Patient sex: F
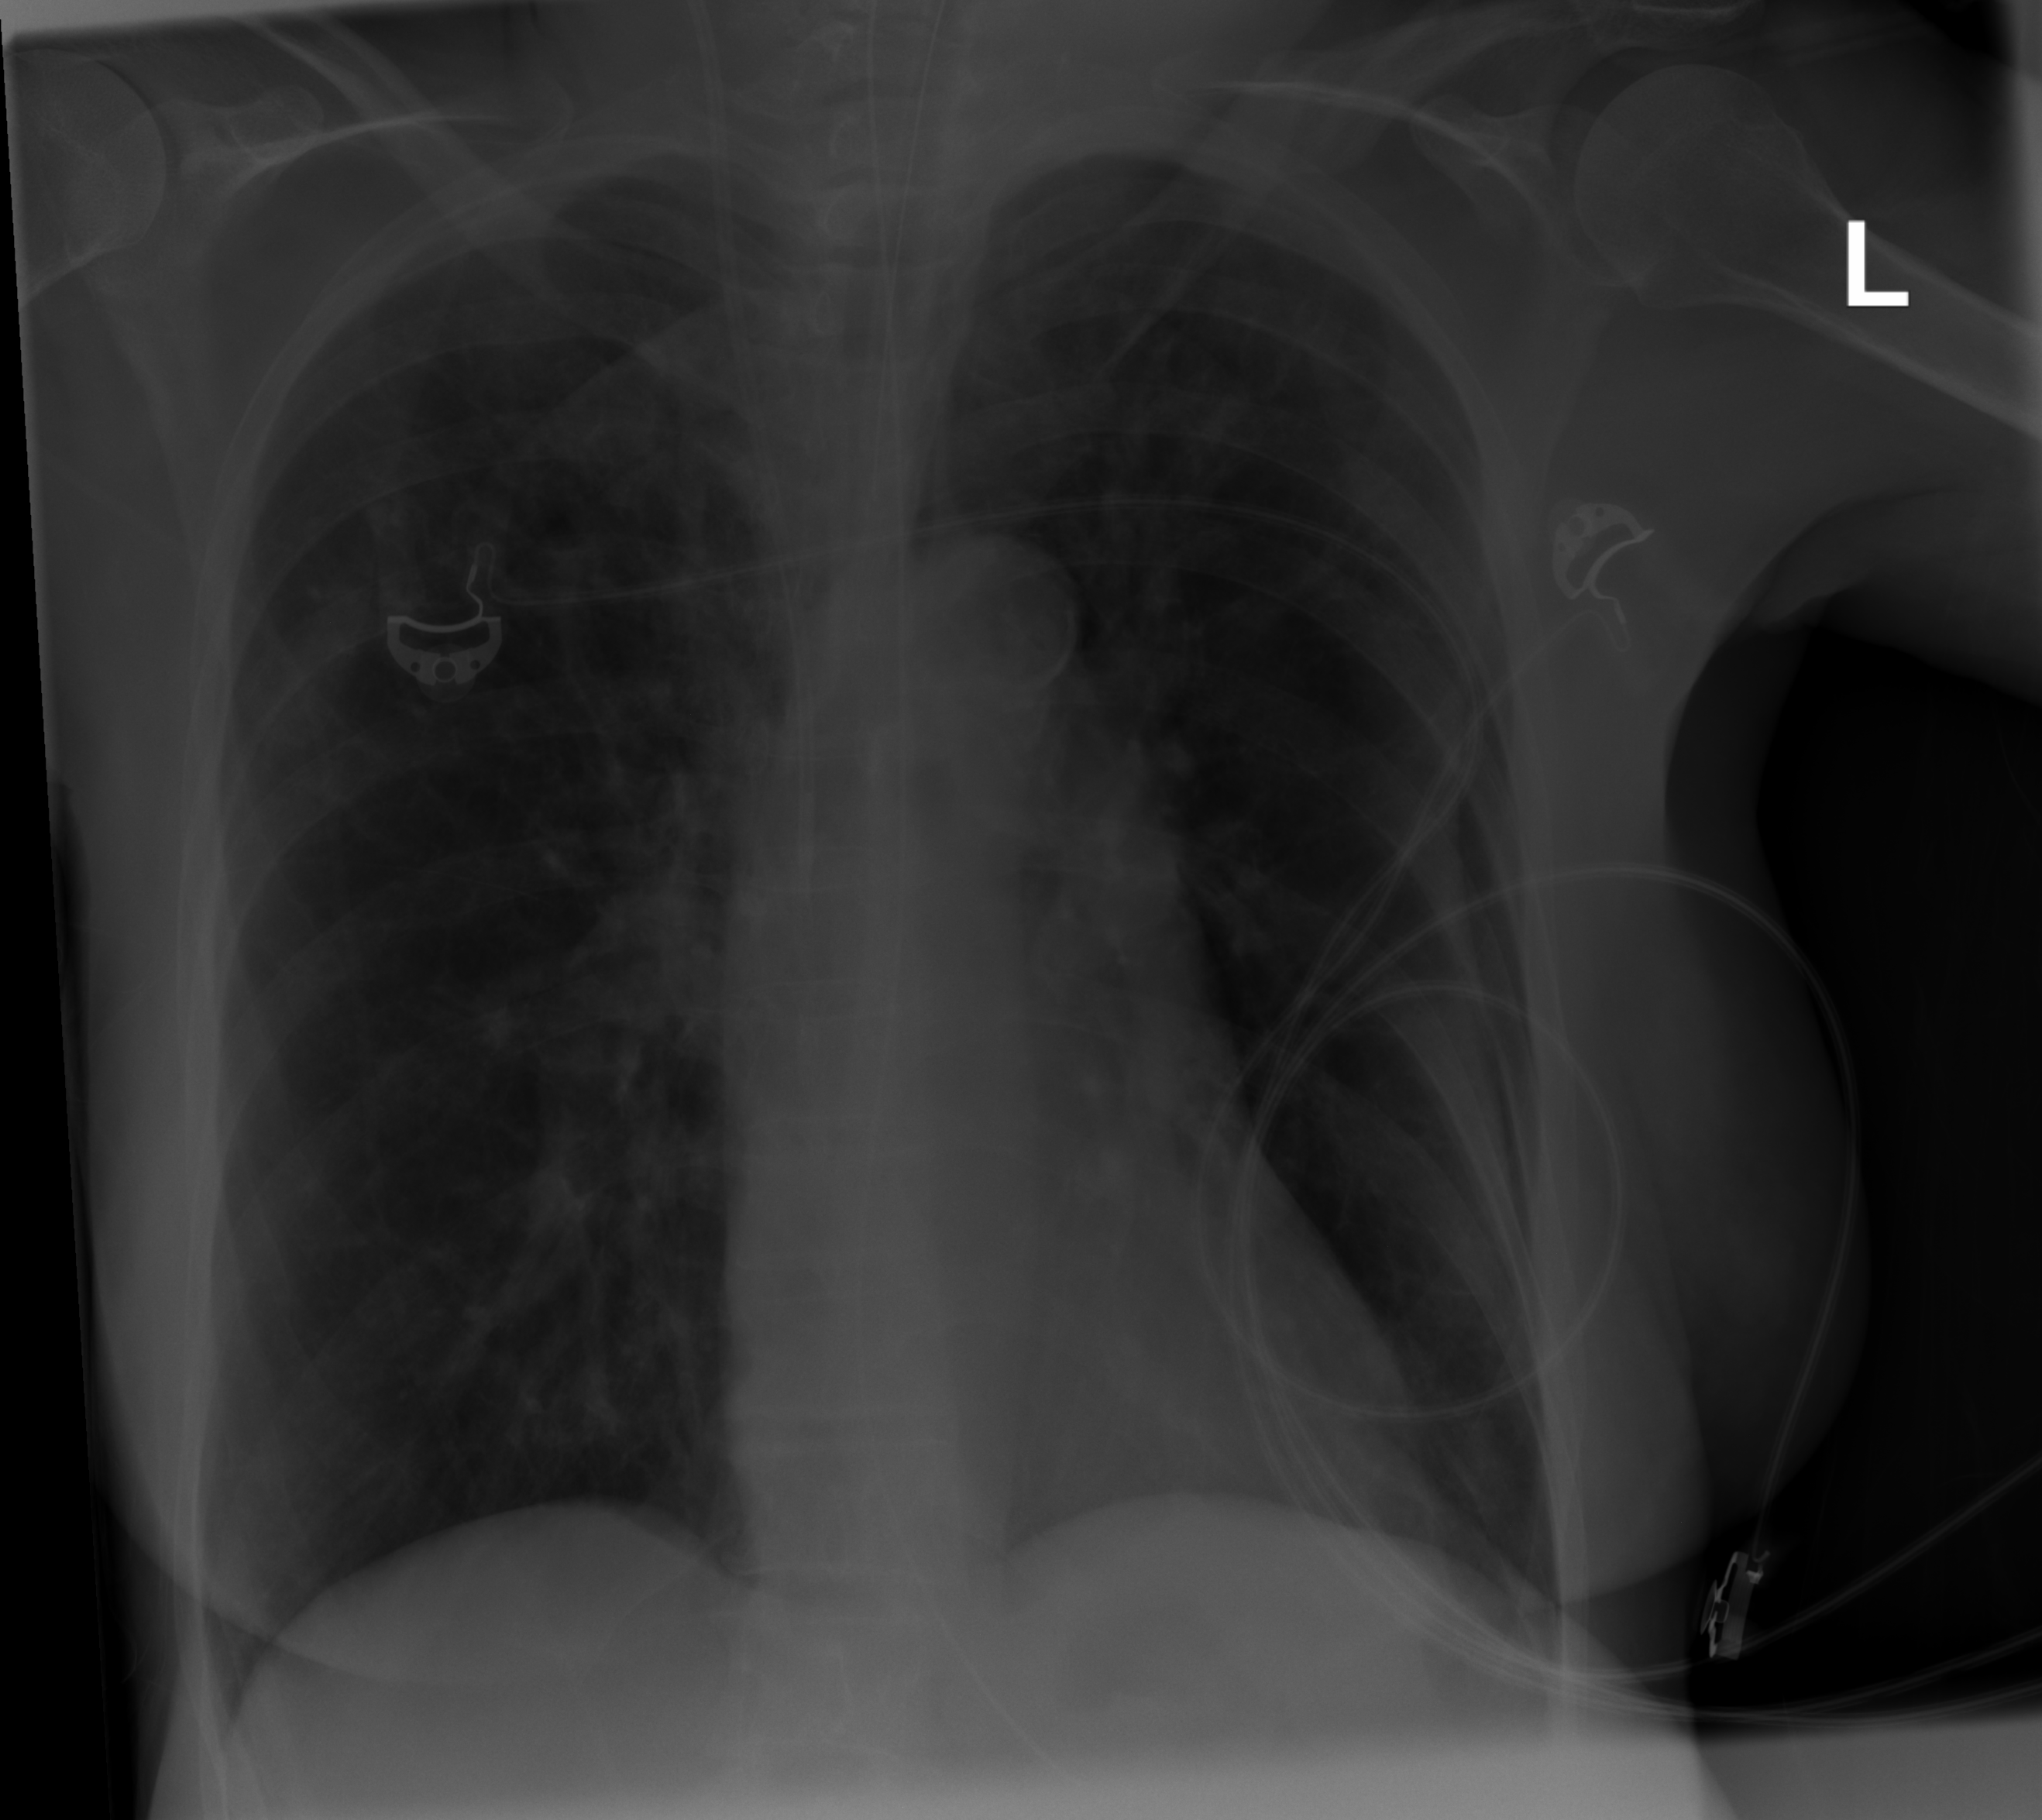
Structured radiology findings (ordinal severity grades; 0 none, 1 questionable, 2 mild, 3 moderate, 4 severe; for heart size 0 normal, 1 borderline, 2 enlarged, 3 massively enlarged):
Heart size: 0
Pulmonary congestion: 0
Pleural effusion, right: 0
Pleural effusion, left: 0
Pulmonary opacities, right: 2
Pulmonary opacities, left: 1
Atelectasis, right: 0
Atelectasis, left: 0